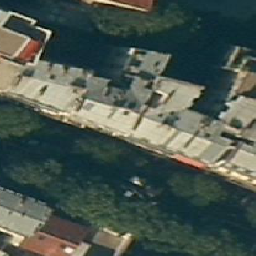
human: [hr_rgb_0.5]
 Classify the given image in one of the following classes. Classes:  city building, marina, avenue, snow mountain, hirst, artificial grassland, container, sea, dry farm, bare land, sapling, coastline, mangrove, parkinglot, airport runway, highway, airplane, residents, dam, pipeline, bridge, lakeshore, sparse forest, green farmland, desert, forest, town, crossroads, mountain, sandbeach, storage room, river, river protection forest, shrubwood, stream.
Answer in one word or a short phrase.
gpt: city building